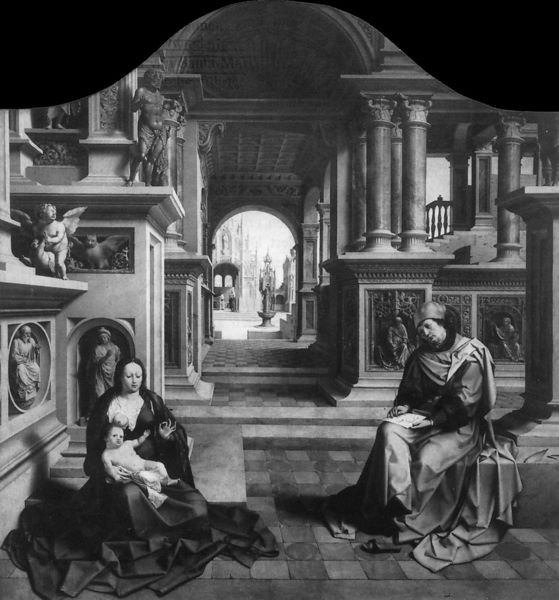
Titel: Der hl. Lukas malt die Madonna
Künstler: Jan Gossaert
Institution: Prag, Nationalgalerie
Schlagwörter: flügel, gemälde, hand, mann, schatten, umhang, weiß, sitzen, brust, frau, hintergrund, kleid, licht, marmor, pfeiler, raum, schwarz, skizze, säule, säulen, zeichnung, gebäude, haus, mütze, architektur, falten, innenraum, kirche, boden, gewand, decke, kind, mutter, renaissance, engel, putte, skulptur, papier, perspektive, baby, saal, figuren, rundbogen, treppe, maler, aufgang, durchgang, innenansicht, stufe, faltenwurf, foto, eingang, durchblick, palast, stillen, zentralperspektive, schwarzweiss, fliesen, altar, betrachten, sandale, gesims, skulpturen, jesus, pieta, schreiben, kirchenraum, priester, tempel, heilige, fließen, putten, maria, madonna, altarbild, kriche, statur, hilige